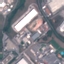
Label: Industrial